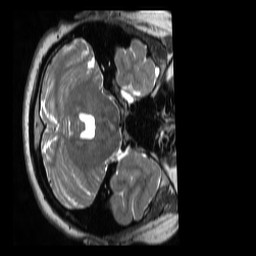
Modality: T2w
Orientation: axial
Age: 21
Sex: female